Current action and preconditions to check: path_clear

Your task: For each precondition in the list above, predict whether it will hold at this action.

Consider the current scene as observed from the mobile robot's camera, and analyze the predicted future states of all dynamic agents (e.g., people, animals, vehicles, or any moving entities) within the NEXT SECOND.

IMPORTANT: Only answer "very likely" if you are absolutely certain—based on strong, clear evidence—that a dynamic agent will violate the precondition in the predicted future state. Do NOT answer "very likely" for unlikely, ambiguous, or low-probability risks.

Ask yourself for each precondition: Is there a high probability, with clear and convincing evidence, that the predicted future states of any dynamic agent will interfere with the predicted future state of the currently executing action within the NEXT SECOND, causing that precondition to fail?

Assess the risk level based on these predictions. Use "likely" or "very likely" if motions create a clear risk of interference.

Use "neutral" or "improbable" if agents are nearby but their predicted paths are clearly diverging or non-conflicting.

Failure Risk Categories: "very improbable", "improbable", "neutral", "likely", "very likely"

Answer Format: Output ONLY the probability_of_failure value from these categories: "very improbable", "improbable", "neutral", "likely", "very likely"

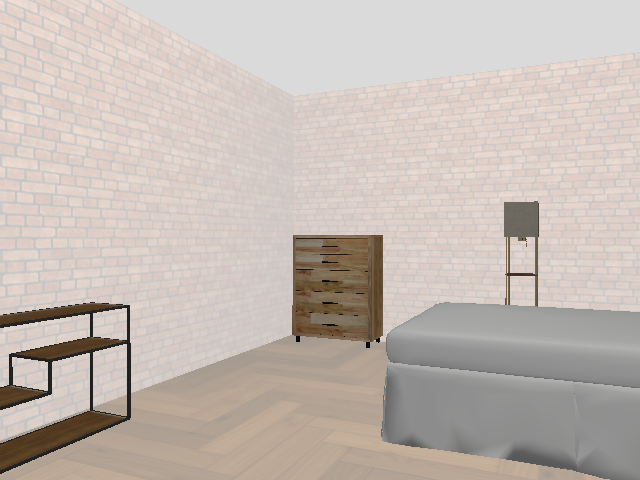

Answer: very improbable